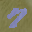
Label: 7